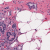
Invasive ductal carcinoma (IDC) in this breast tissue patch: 1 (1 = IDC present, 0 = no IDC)